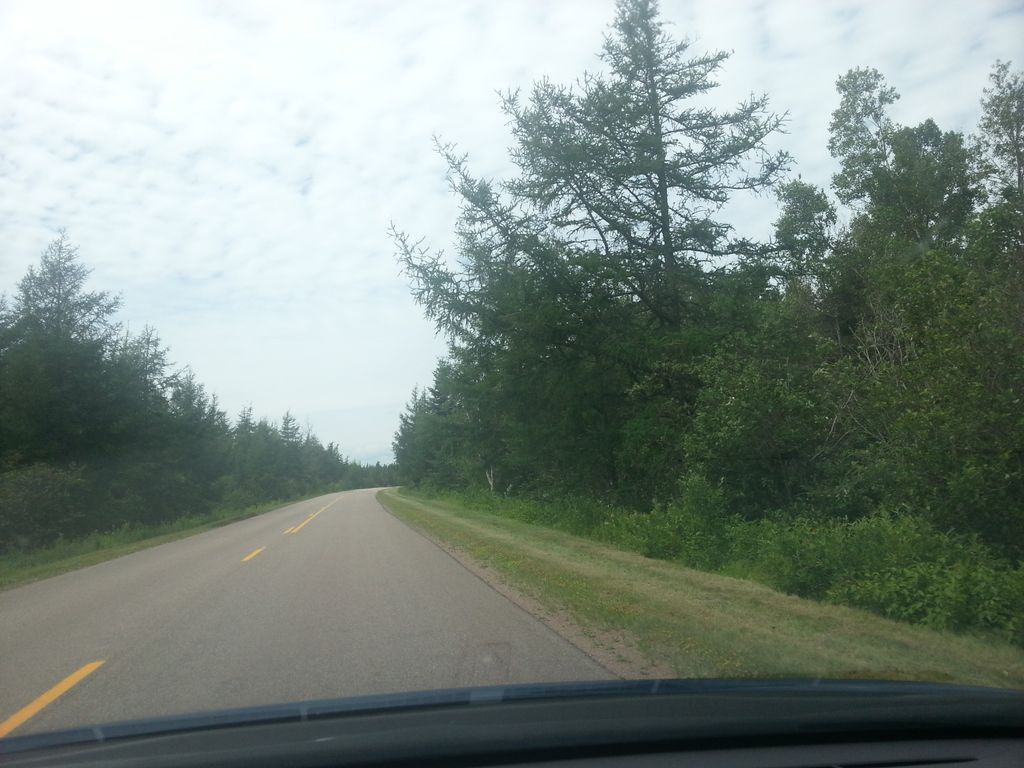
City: charlottetown